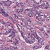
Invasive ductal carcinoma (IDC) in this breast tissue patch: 1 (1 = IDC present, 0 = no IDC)